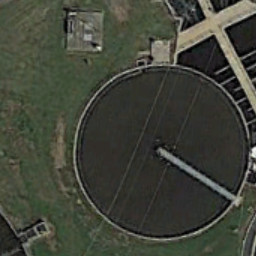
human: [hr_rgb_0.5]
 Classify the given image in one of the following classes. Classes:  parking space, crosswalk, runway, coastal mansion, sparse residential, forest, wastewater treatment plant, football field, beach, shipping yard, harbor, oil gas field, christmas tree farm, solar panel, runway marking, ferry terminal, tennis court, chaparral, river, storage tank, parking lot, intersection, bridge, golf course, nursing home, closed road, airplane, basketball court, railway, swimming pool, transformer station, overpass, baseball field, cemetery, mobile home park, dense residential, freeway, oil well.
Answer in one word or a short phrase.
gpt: wastewater treatment plant